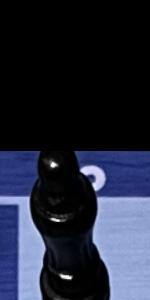
Label: Empty